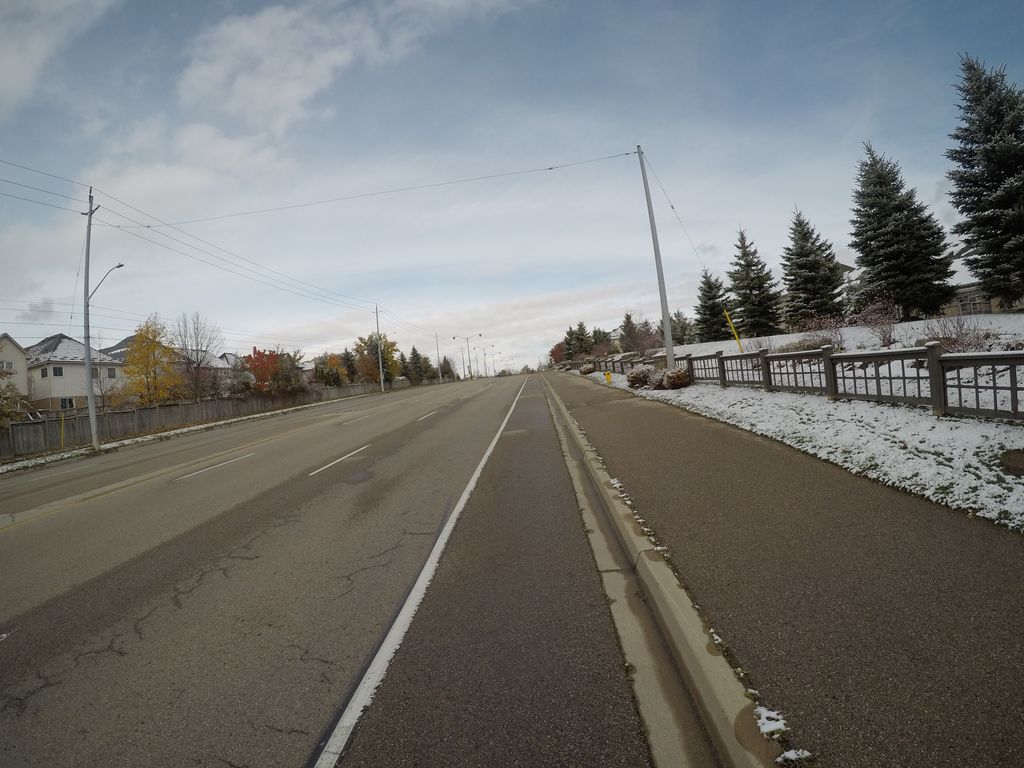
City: kitchener-waterloo